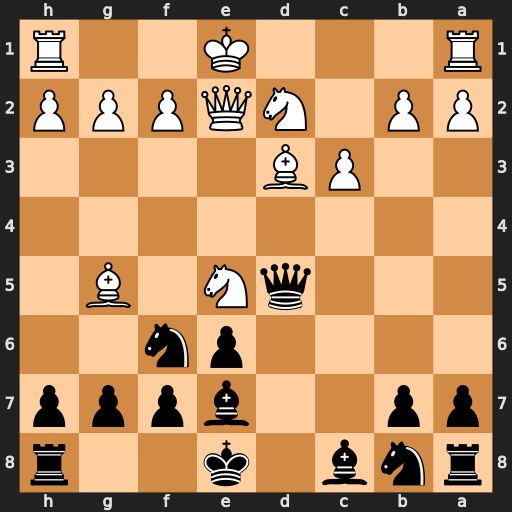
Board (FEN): rnb1k2r/pp2bppp/4pn2/3qN1B1/8/2PB4/PP1NQPPP/R3K2R
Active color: b
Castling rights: KQkq
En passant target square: -
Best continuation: Qxg2 O-O-O Qxg5